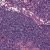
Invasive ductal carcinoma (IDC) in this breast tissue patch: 0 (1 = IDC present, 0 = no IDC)